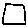
Label: square